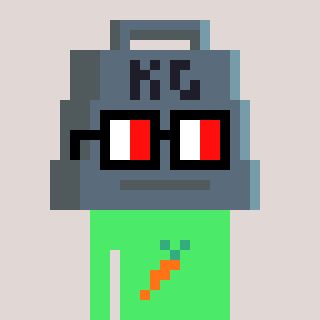
a pixel art character with square glasses with black frames and red eyes, a weight-shaped head and a teal-colored body on a warm background